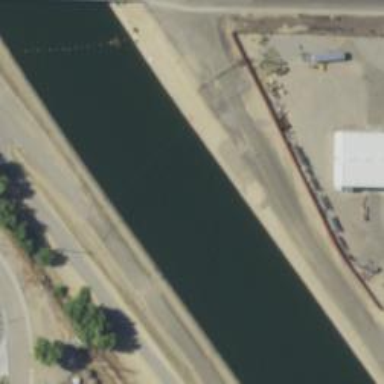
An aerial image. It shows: Canal.